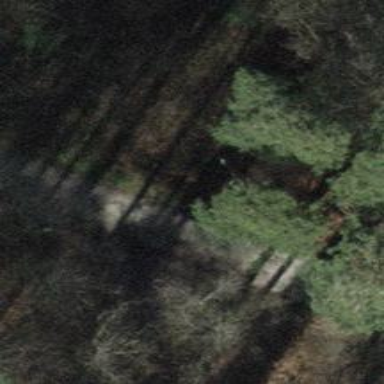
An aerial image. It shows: Brown bench.